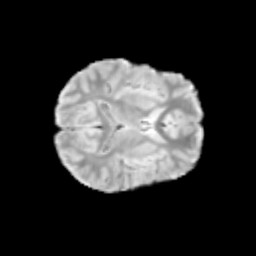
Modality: T2w
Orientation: axial
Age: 9
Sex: male
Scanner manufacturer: siemens
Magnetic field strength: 3 T
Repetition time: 3.8 s
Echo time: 0.07 s